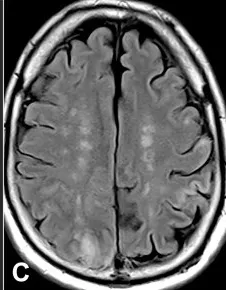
Magnetic resonance imaging from hospital day 4. Acute cortical strokes are seen in the left hemisphere; C - the fluid attenuated inversion recovery (FLAIR) scan confirms the deep watershed infarctions bilaterally, seen as higher signal intensity on this imaging. The visualization on FLAIR suggests the infarctions are over 6 hours old. Diffusion weighted imaging remain positive for 7-15 days.
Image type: radiology (mri)